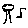
Label: tree